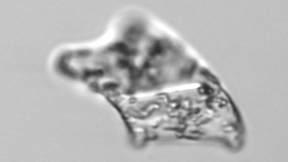
Label: Eucampia